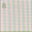
Piece: xx